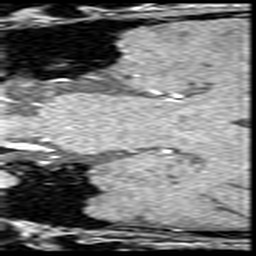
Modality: angio
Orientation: coronal
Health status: ill
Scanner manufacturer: siemens
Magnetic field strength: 3 T
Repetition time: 0.023 s
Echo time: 0.0042 s